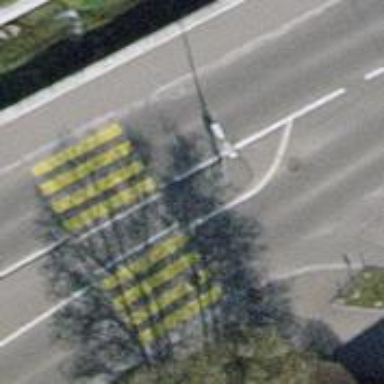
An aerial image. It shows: Uncontrolled road crossing with pedestrian island.